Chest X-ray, AP view. Patient: 39 years old, sex F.
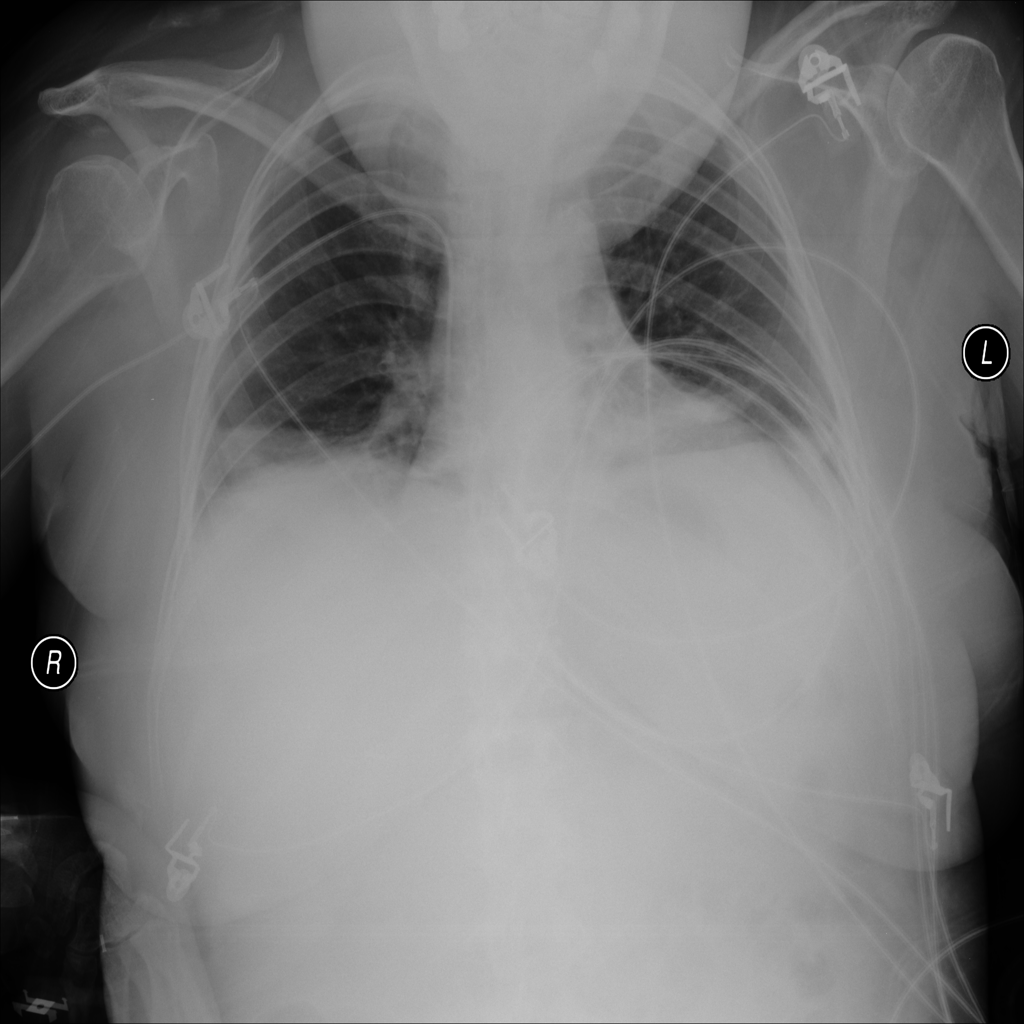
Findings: Infiltration